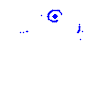
Particle: electron